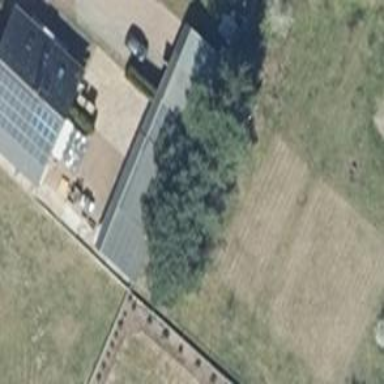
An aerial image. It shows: Building with flat dark grey roof.